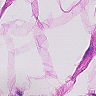
Metastatic tissue present: no